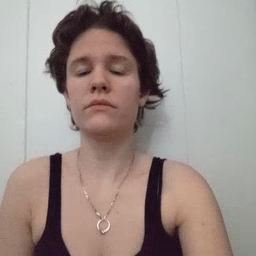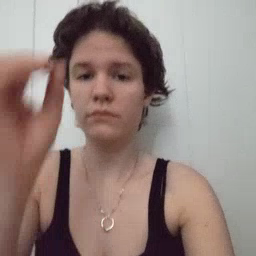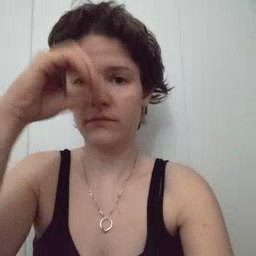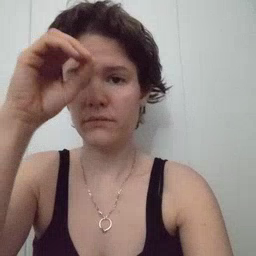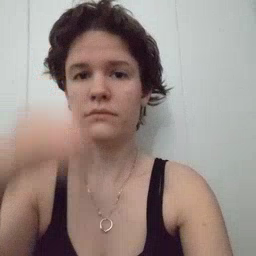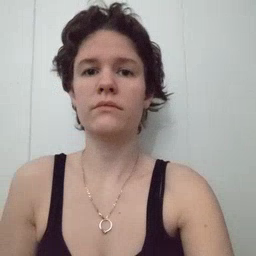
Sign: owl